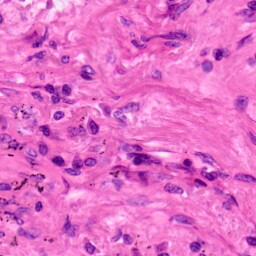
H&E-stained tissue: Lung